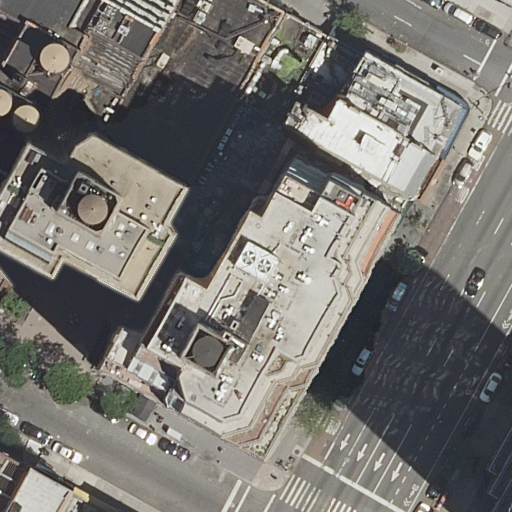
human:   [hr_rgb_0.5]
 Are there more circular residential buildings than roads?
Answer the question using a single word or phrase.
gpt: no

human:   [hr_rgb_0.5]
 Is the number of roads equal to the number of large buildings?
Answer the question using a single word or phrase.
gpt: no

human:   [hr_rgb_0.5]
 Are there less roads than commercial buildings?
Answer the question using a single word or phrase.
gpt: no

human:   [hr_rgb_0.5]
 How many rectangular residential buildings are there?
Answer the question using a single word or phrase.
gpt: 8

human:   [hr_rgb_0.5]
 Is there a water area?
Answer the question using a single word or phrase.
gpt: no

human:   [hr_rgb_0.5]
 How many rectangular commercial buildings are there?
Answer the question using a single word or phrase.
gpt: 0

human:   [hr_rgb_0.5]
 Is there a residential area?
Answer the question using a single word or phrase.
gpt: no

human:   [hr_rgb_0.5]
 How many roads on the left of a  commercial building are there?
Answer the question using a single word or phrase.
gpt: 0

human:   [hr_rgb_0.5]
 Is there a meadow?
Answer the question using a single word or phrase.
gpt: no

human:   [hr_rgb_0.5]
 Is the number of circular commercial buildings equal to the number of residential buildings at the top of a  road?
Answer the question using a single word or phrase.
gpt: no

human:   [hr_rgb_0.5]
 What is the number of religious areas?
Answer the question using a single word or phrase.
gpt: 0

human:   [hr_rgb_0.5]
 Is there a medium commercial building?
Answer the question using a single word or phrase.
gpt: no

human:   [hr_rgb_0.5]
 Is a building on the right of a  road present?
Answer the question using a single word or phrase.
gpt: yes

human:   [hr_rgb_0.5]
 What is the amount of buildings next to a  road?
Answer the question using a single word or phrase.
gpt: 13

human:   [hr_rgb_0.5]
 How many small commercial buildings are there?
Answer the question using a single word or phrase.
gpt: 0

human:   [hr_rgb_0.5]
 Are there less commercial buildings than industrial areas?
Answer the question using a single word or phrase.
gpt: no

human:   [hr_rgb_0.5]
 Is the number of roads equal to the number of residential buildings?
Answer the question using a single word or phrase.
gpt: no

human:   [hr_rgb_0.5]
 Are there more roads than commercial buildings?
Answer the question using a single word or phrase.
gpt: yes

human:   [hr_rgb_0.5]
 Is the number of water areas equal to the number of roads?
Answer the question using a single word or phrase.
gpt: no

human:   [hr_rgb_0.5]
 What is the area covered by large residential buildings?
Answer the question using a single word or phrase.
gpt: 4431m2

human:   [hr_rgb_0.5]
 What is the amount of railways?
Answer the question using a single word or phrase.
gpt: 0

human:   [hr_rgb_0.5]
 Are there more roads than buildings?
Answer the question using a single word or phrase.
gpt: no

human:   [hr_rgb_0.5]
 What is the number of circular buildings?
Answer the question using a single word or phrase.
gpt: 0

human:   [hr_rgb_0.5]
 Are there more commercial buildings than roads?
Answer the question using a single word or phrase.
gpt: no

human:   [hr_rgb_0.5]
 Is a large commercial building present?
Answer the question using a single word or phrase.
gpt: no

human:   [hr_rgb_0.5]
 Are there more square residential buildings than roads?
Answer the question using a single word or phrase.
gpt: no

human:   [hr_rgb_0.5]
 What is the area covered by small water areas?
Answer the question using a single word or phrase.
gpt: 0m2

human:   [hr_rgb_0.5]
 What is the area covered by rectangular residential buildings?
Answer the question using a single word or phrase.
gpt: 939m2

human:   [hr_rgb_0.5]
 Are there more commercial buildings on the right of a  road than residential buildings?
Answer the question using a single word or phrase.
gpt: no

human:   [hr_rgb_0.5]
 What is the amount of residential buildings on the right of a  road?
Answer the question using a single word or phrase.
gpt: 7

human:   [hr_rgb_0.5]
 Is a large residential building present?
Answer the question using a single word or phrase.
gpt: yes

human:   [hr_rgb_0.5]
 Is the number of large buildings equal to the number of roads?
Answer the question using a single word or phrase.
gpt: no

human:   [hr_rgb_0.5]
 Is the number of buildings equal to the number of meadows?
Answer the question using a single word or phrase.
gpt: no

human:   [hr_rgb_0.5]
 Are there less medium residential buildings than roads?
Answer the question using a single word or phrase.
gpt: no

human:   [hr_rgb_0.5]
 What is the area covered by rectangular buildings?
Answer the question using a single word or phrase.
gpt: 939m2

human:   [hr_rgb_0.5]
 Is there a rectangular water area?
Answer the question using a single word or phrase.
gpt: no